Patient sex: F
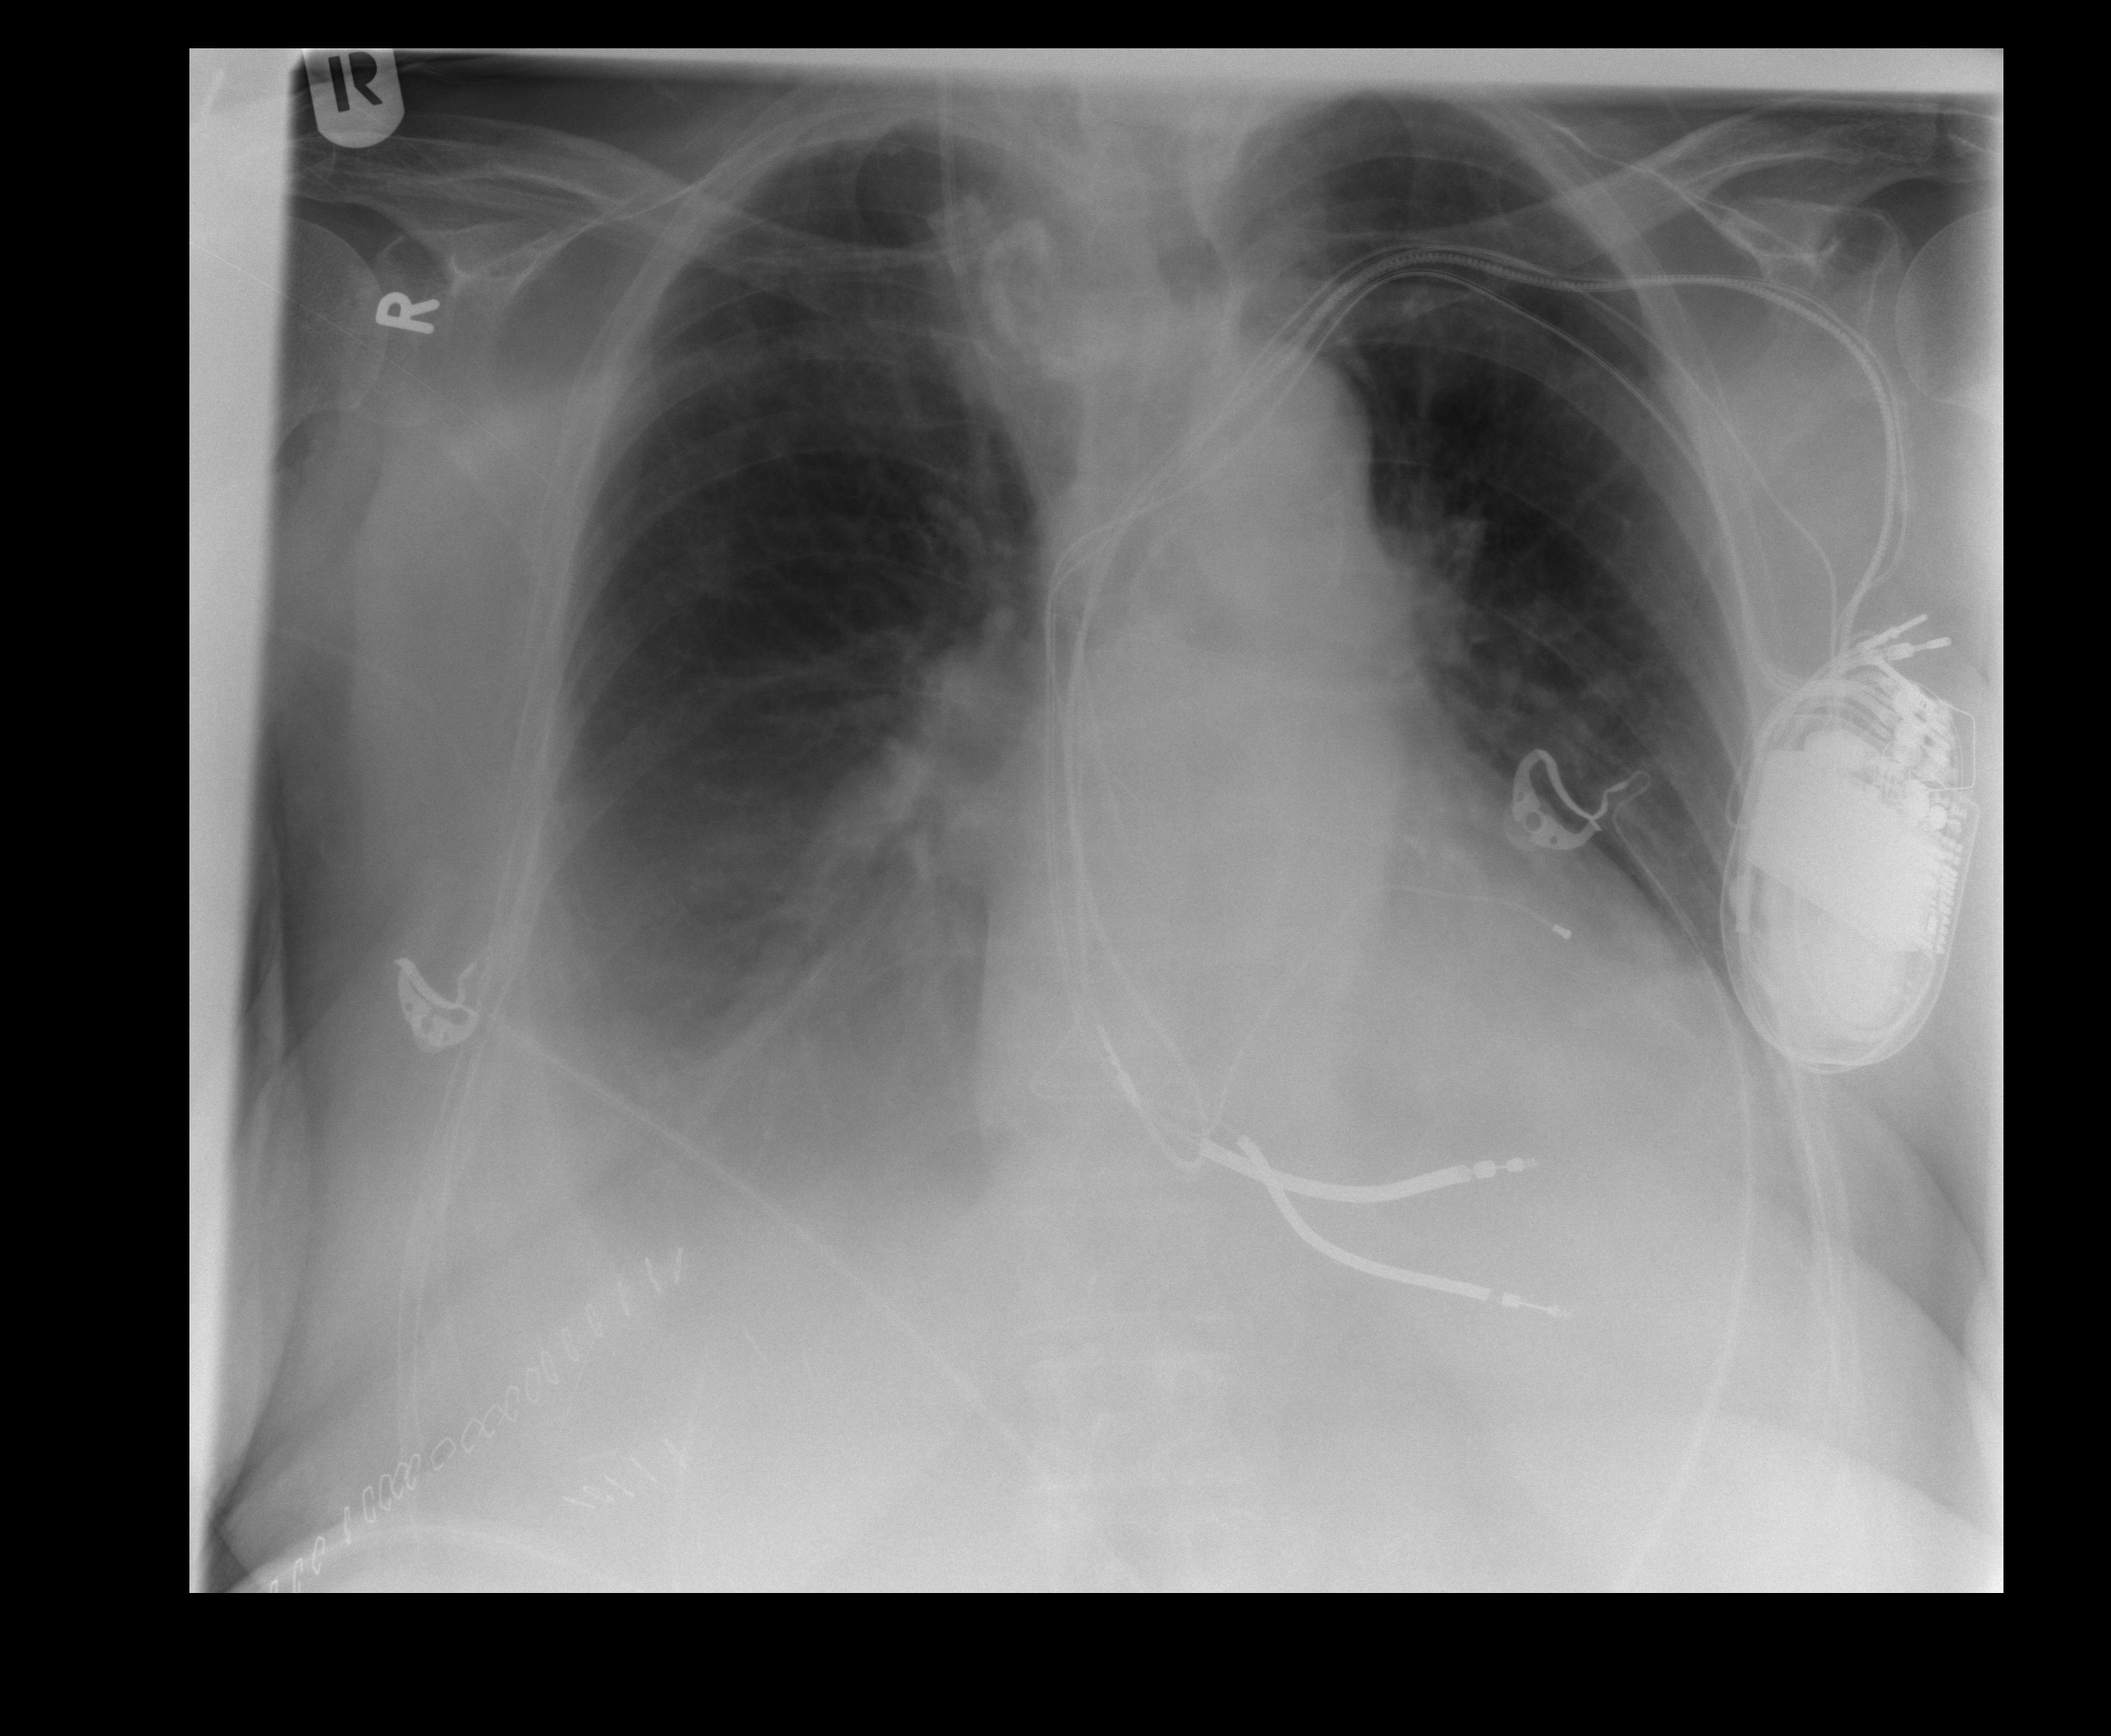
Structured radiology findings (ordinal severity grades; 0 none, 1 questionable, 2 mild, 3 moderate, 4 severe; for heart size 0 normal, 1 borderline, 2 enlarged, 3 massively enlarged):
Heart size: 1
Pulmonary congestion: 2
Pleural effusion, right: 2
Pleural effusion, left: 2
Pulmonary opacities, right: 0
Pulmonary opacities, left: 0
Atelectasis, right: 2
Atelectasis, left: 2